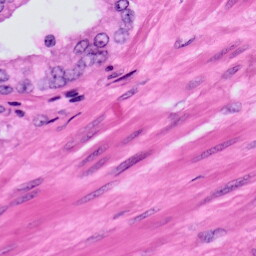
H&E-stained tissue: Prostate